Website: walmart
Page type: cart
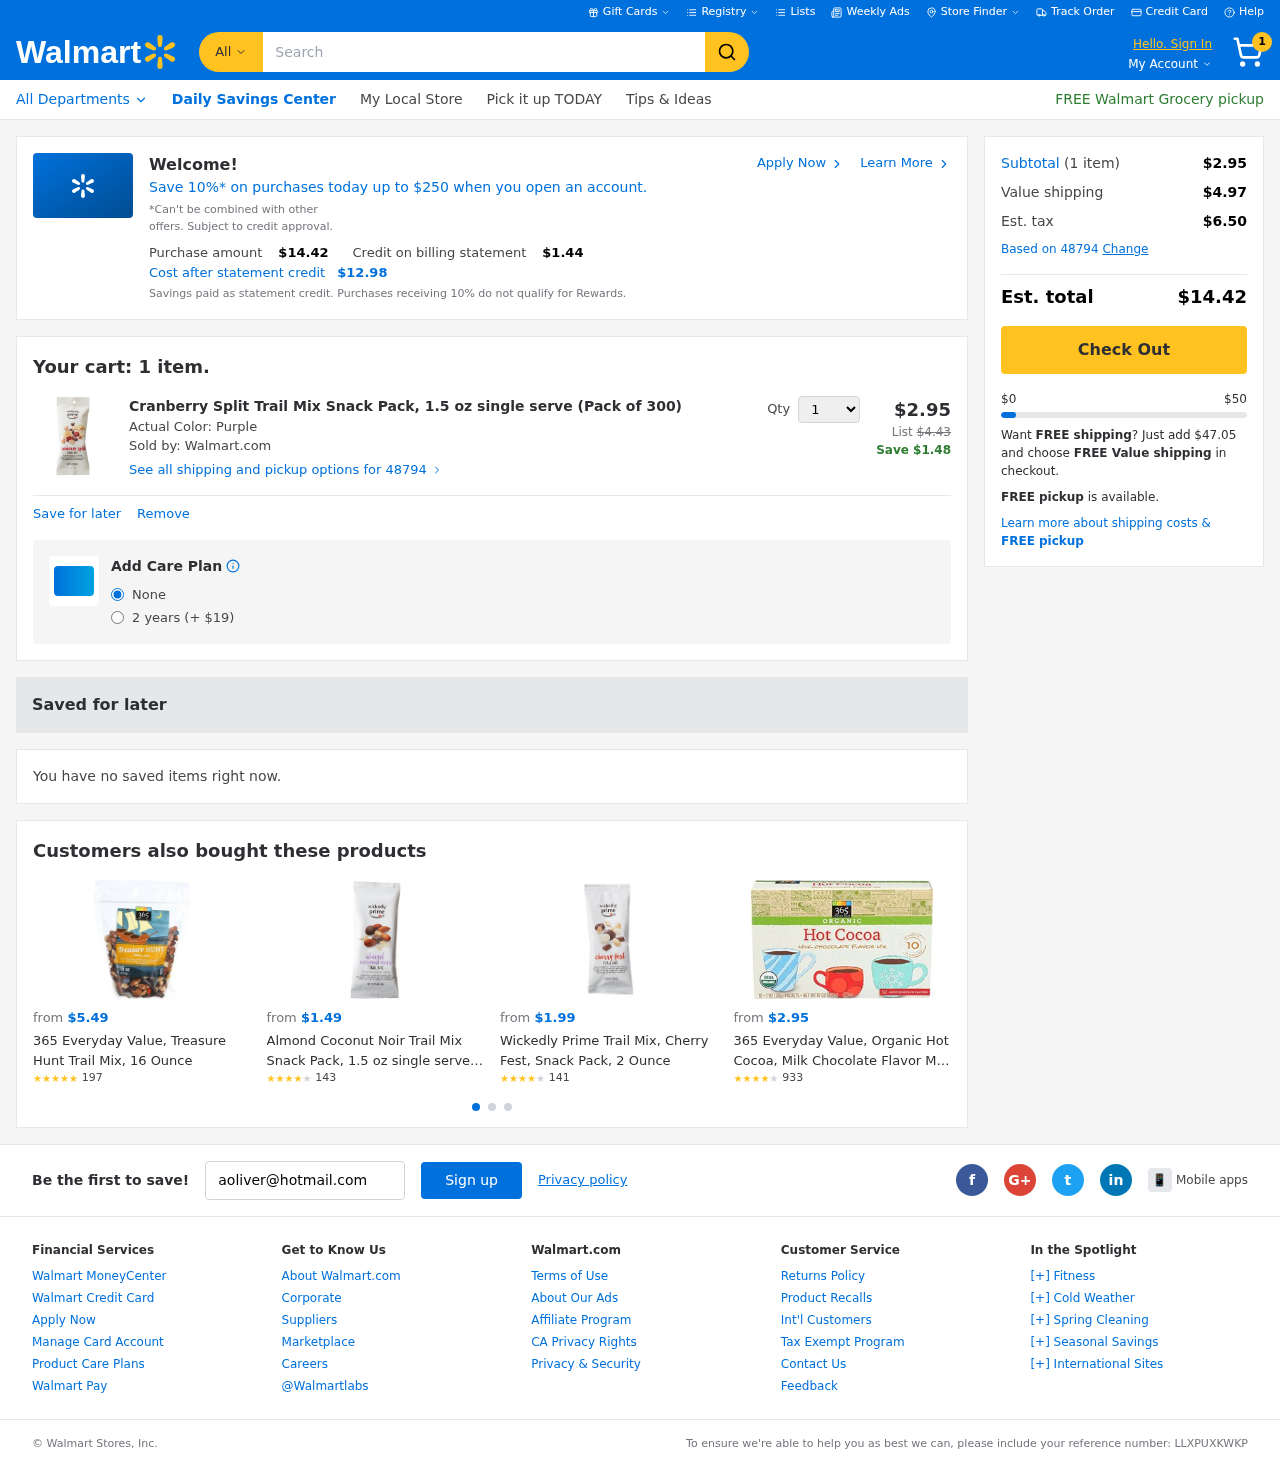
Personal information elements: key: PII_EMAIL
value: aoliver@hotmail.com
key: PII_POSTCODE
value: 48794
Product elements: key: PRODUCT1_NAME
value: Cranberry Split Trail Mix Snack Pack, 1.5 oz single serve (Pack of 300)
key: PRODUCT1_PRICE
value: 2.95
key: PRODUCT1_QUANTITY
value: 1
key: PRODUCT2_NAME
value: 365 Everyday Value, Treasure Hunt Trail Mix, 16 Ounce
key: PRODUCT2_NUM_RATINGS
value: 197
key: PRODUCT2_PRICE
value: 5.49
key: PRODUCT2_RATING
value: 4.8
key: PRODUCT3_NAME
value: Almond Coconut Noir Trail Mix Snack Pack, 1.5 oz single serve (Pack of 300)
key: PRODUCT3_NUM_RATINGS
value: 143
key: PRODUCT3_PRICE
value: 1.49
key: PRODUCT3_RATING
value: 4.2
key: PRODUCT4_NAME
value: Wickedly Prime Trail Mix, Cherry Fest, Snack Pack, 2 Ounce
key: PRODUCT4_NUM_RATINGS
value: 141
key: PRODUCT4_PRICE
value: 1.99
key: PRODUCT4_RATING
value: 4.1
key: PRODUCT5_NAME
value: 365 Everyday Value, Organic Hot Cocoa, Milk Chocolate Flavor Mix (10 - 1 oz Packets), 10 oz
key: PRODUCT5_NUM_RATINGS
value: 933
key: PRODUCT5_PRICE
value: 2.95
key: PRODUCT5_RATING
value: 4
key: PRODUCT1_ORIGINAL_PRICE
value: $4.43
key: PRODUCT1_SAVINGS
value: Save $1.48
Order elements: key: ORDER_NUM_ITEMS
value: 1
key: ORDER_TOTAL
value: $14.42
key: PROMO_TOTAL_AFTER_CREDIT
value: $12.98
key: ORDER_SUBTOTAL
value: $2.95
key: ORDER_SHIPPING_COST
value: $4.97
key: ORDER_TAX
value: $6.50
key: FREE_SHIPPING_REMAINING
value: $47.05
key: ORDER_REFERENCE_NUMBER
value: LLXPUXKWKP
Search elements: key: HEADER_SEARCH
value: Search
Other elements: key: PROMO_CREDIT
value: $1.44